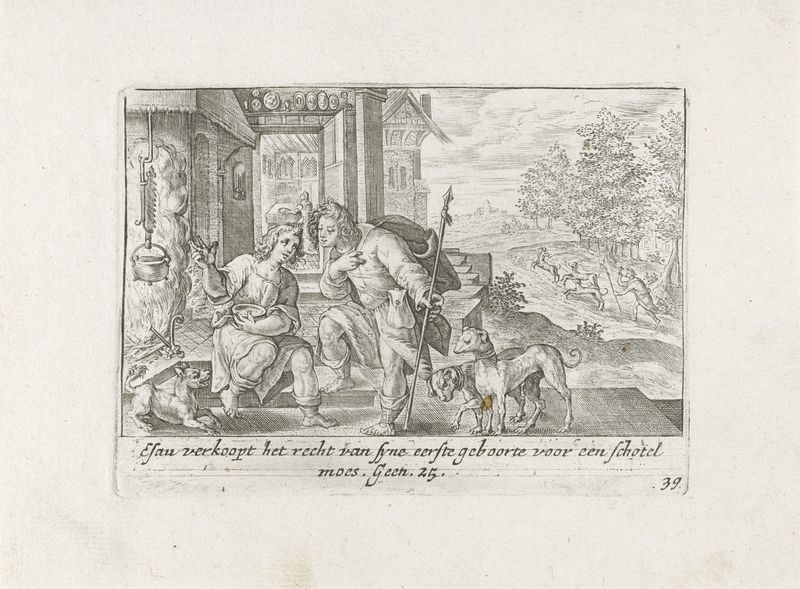
Titel: Esau verkoopt zijn eerstgeboorterecht
Künstler: Crispijn van de (I) Passe
Standort: Amsterdam
Institution: Rijksmuseum
Schlagwörter: bäume, men, people, robes, steps, white, women, black, conversation, dresses, gray, grey, talking, woman, picture, pot, wood, smoke, cloud, clouds, greek, man, sky, girl, house, german, houses, trees, boy, feet, forest, plants, porch, drawing, animals, dog, dogs, etching, sketch, boots, children, door, buildings, eaves, shoes, engraving, pencil, medieval, deer, fire, sheep, dish, staff, text, bowl, lack, hound, spear, traveler, hunter, feuer, kettle, hunting, kupferstich, hunde, häuser, hunt, florida, pets, scripture, hearth, soldat, niederlande, cooking, jäger, pouch, kessel, niderlande, verkauf, jagdhunde, whife, hob